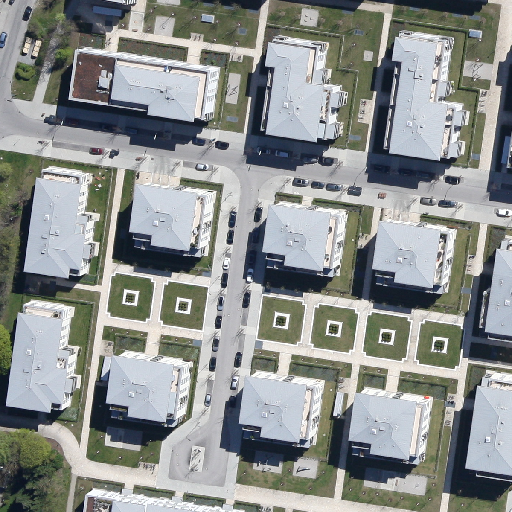
Referring expression: road